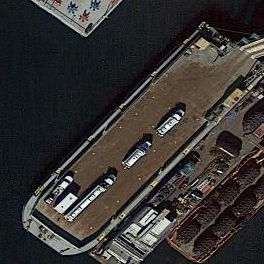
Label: civil